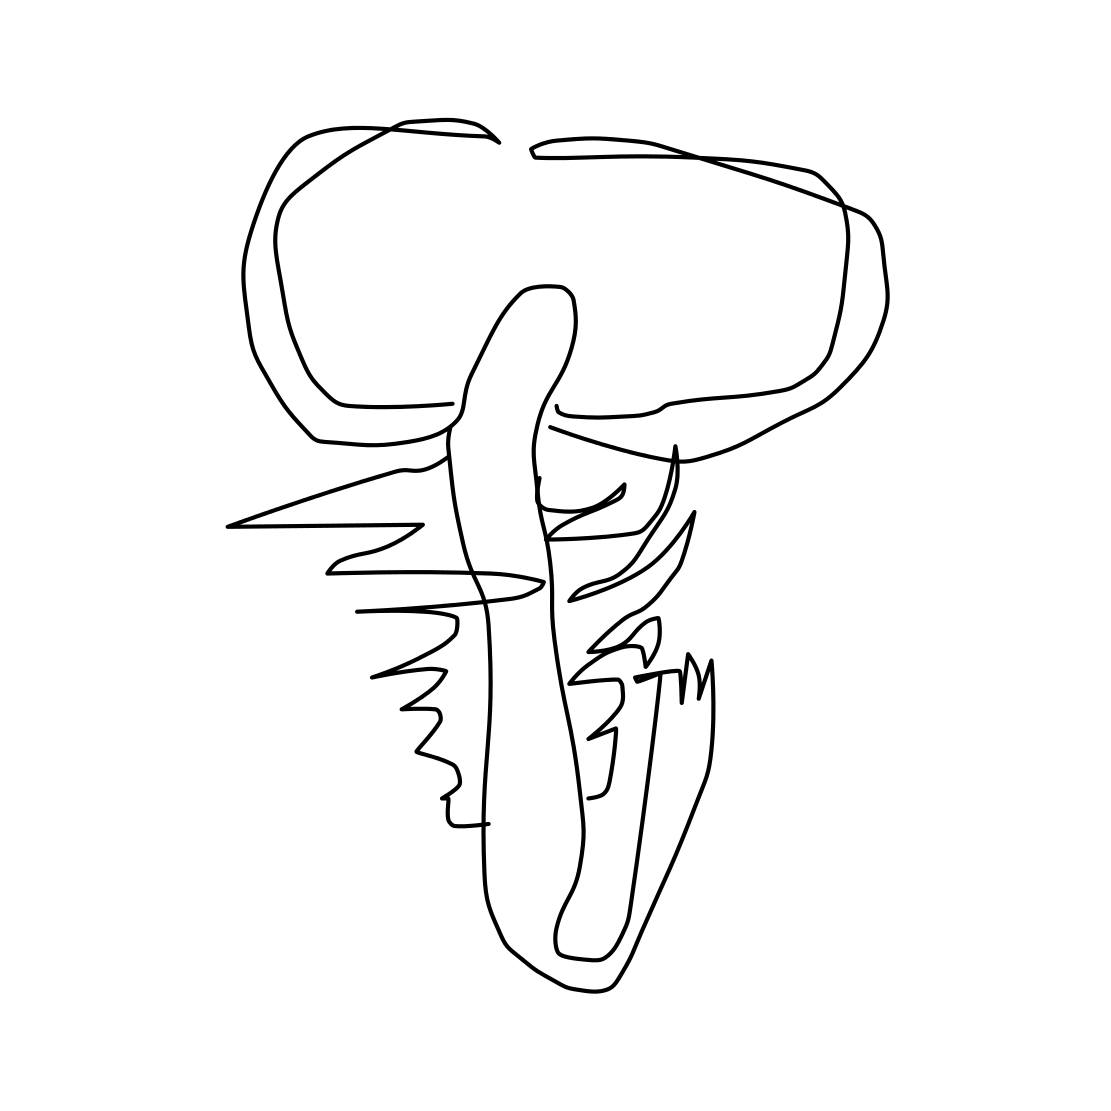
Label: scorpion